Field crop: maize
Growth stage: 2
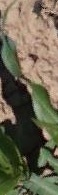
Species: maize